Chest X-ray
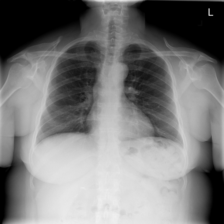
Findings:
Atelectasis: negative
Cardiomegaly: negative
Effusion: negative
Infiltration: negative
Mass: negative
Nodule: negative
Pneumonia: negative
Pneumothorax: negative
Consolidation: negative
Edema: negative
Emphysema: negative
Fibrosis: negative
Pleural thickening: negative
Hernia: negative